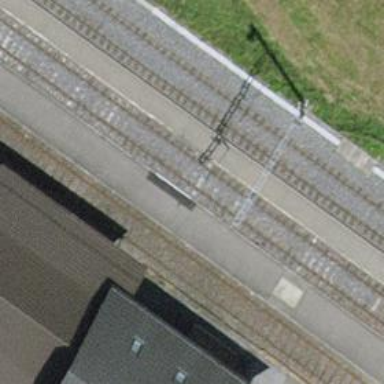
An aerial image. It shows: Railway stop with public transport stop position.